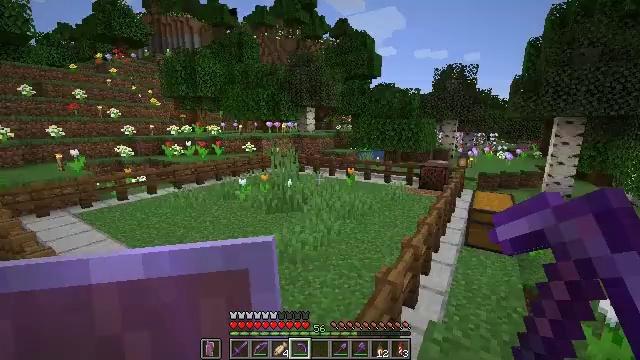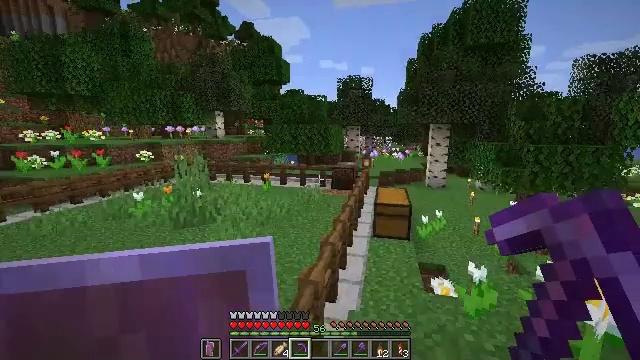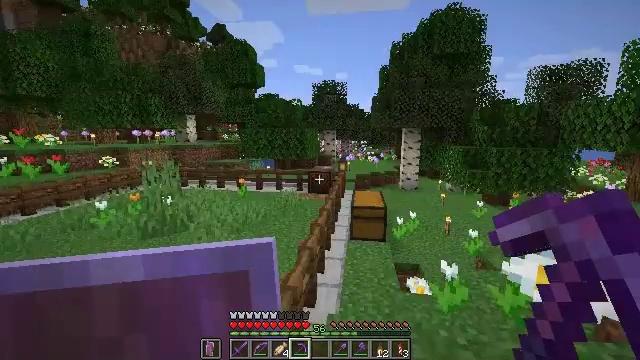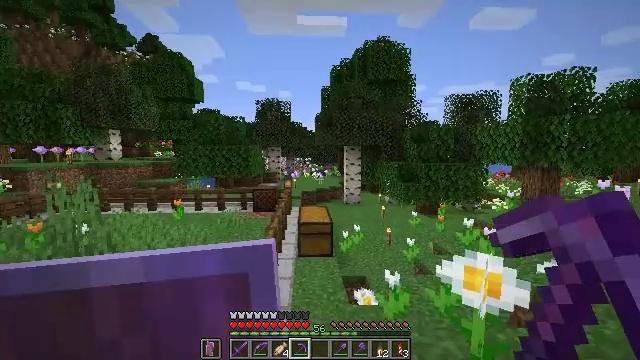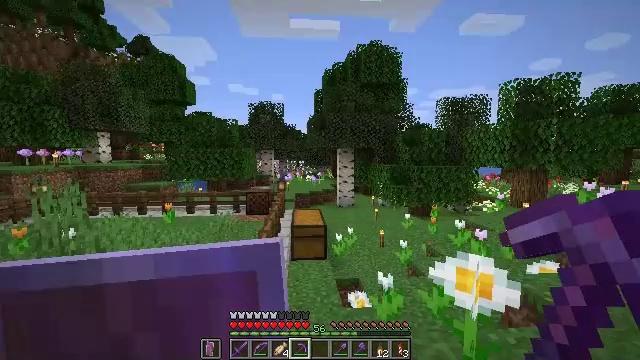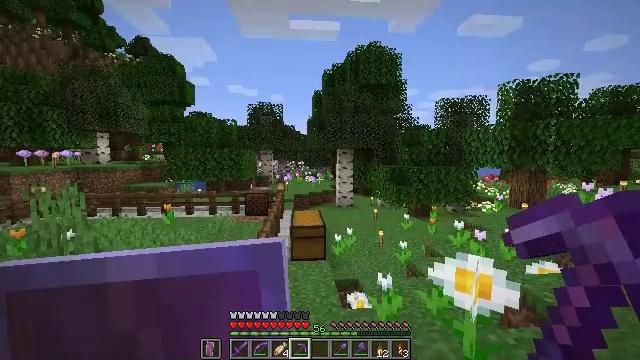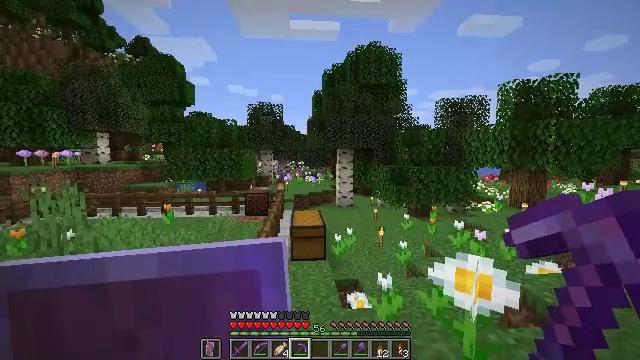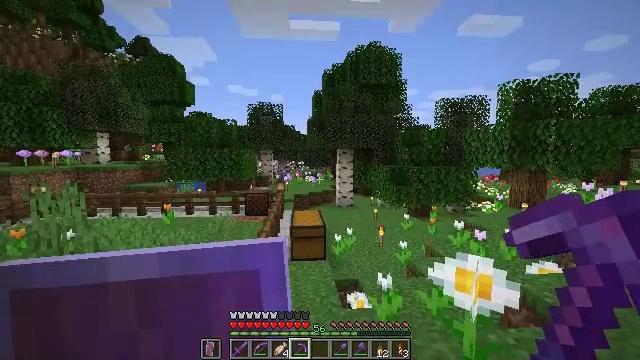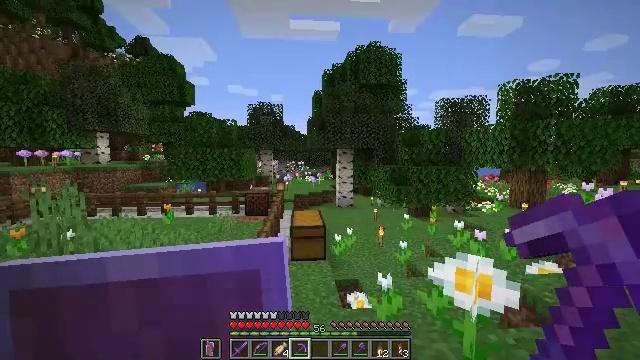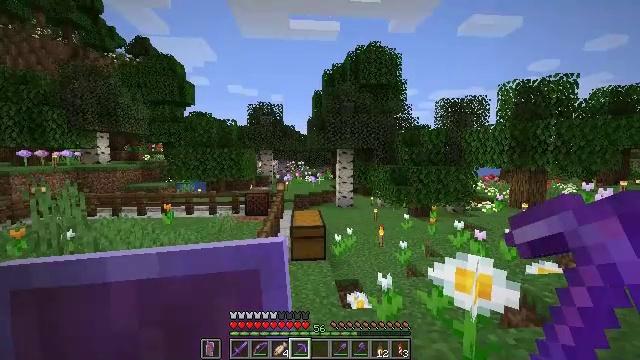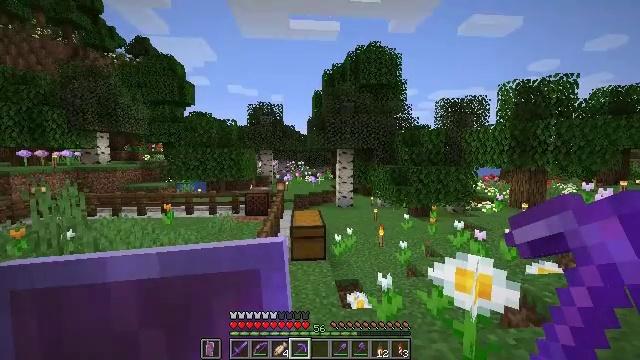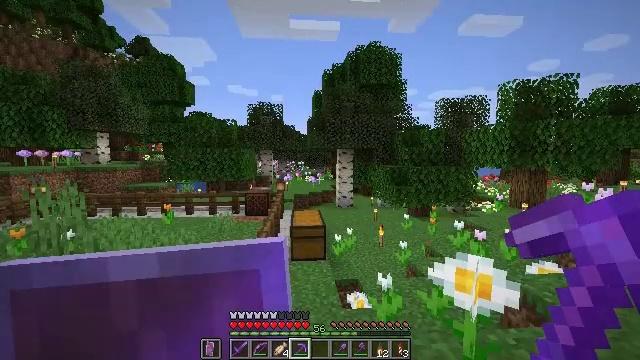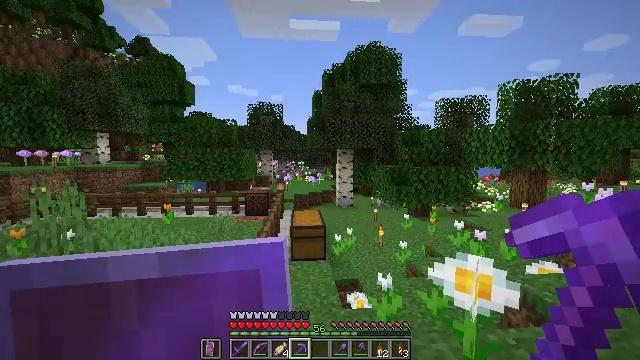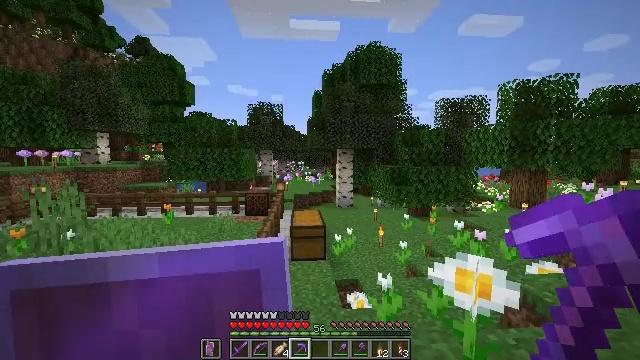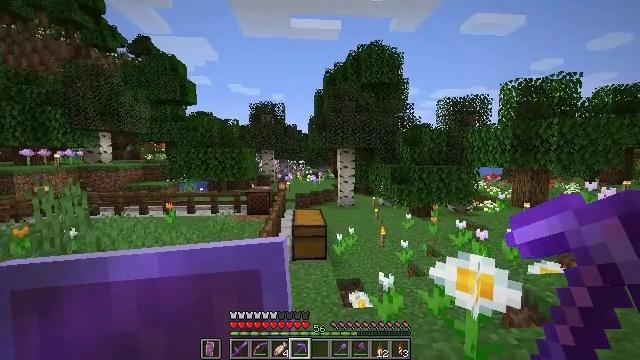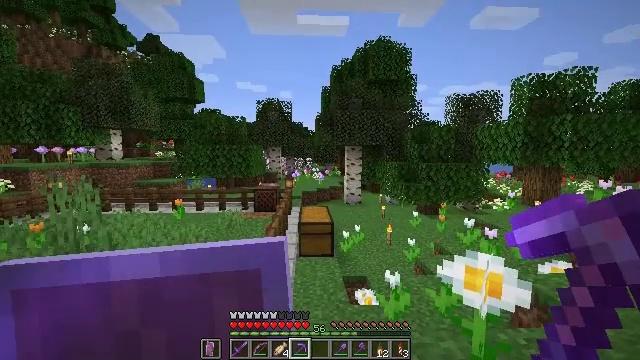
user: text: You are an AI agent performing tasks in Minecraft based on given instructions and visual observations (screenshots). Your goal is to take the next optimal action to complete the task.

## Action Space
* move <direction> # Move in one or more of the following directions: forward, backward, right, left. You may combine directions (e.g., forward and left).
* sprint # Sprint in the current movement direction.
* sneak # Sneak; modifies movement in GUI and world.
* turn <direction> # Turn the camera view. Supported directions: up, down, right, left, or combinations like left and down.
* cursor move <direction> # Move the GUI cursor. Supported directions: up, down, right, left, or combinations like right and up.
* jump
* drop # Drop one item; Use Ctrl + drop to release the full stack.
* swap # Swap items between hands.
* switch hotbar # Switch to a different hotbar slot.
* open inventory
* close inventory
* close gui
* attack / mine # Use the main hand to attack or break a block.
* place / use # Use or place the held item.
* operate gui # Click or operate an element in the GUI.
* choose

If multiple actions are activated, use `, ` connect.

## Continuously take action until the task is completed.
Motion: motion action
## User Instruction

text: Mine the oak log.
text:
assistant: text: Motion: turn right and up
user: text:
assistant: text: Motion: turn right
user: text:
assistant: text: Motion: turn right and up
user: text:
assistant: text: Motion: turn right
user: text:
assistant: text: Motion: no_op
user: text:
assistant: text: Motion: no_op
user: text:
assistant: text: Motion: no_op
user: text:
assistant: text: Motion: no_op
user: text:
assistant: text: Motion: no_op
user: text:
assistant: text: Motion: no_op
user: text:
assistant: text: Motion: no_op
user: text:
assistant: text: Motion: no_op
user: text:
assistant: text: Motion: no_op
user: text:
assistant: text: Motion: no_op
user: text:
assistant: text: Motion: turn left
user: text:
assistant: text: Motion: no_op
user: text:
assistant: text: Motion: turn left
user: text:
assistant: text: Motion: turn left
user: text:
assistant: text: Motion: turn left and down
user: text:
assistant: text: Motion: no_op
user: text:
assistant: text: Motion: no_op
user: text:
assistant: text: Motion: no_op
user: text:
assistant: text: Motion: no_op
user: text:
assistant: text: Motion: no_op
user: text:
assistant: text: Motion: no_op
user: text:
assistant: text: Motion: no_op
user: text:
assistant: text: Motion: no_op
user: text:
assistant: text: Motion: no_op
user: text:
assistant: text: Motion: no_op
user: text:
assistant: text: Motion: no_op